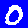
Digit: 0